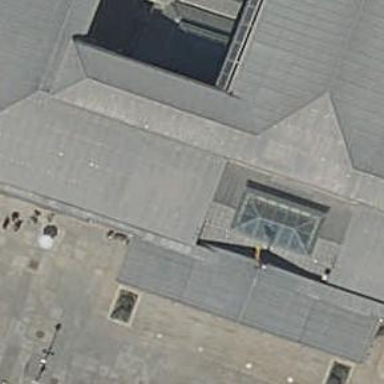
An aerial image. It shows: Building with flat roof made of granite.